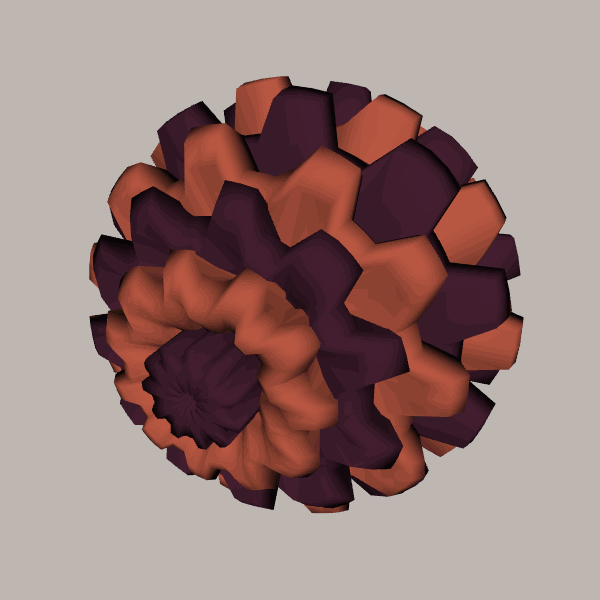
Background: light